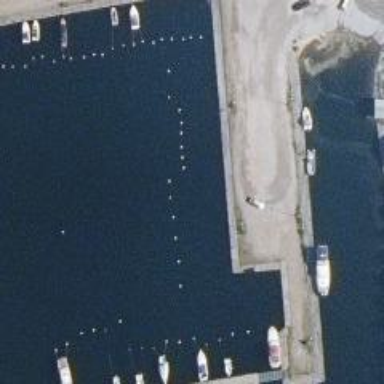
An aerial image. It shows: Marina area for leisure land.